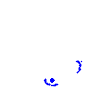
Particle: pion